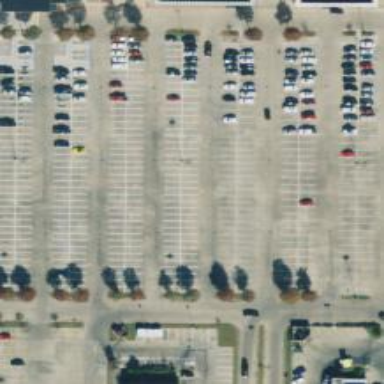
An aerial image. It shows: Parking space is available.